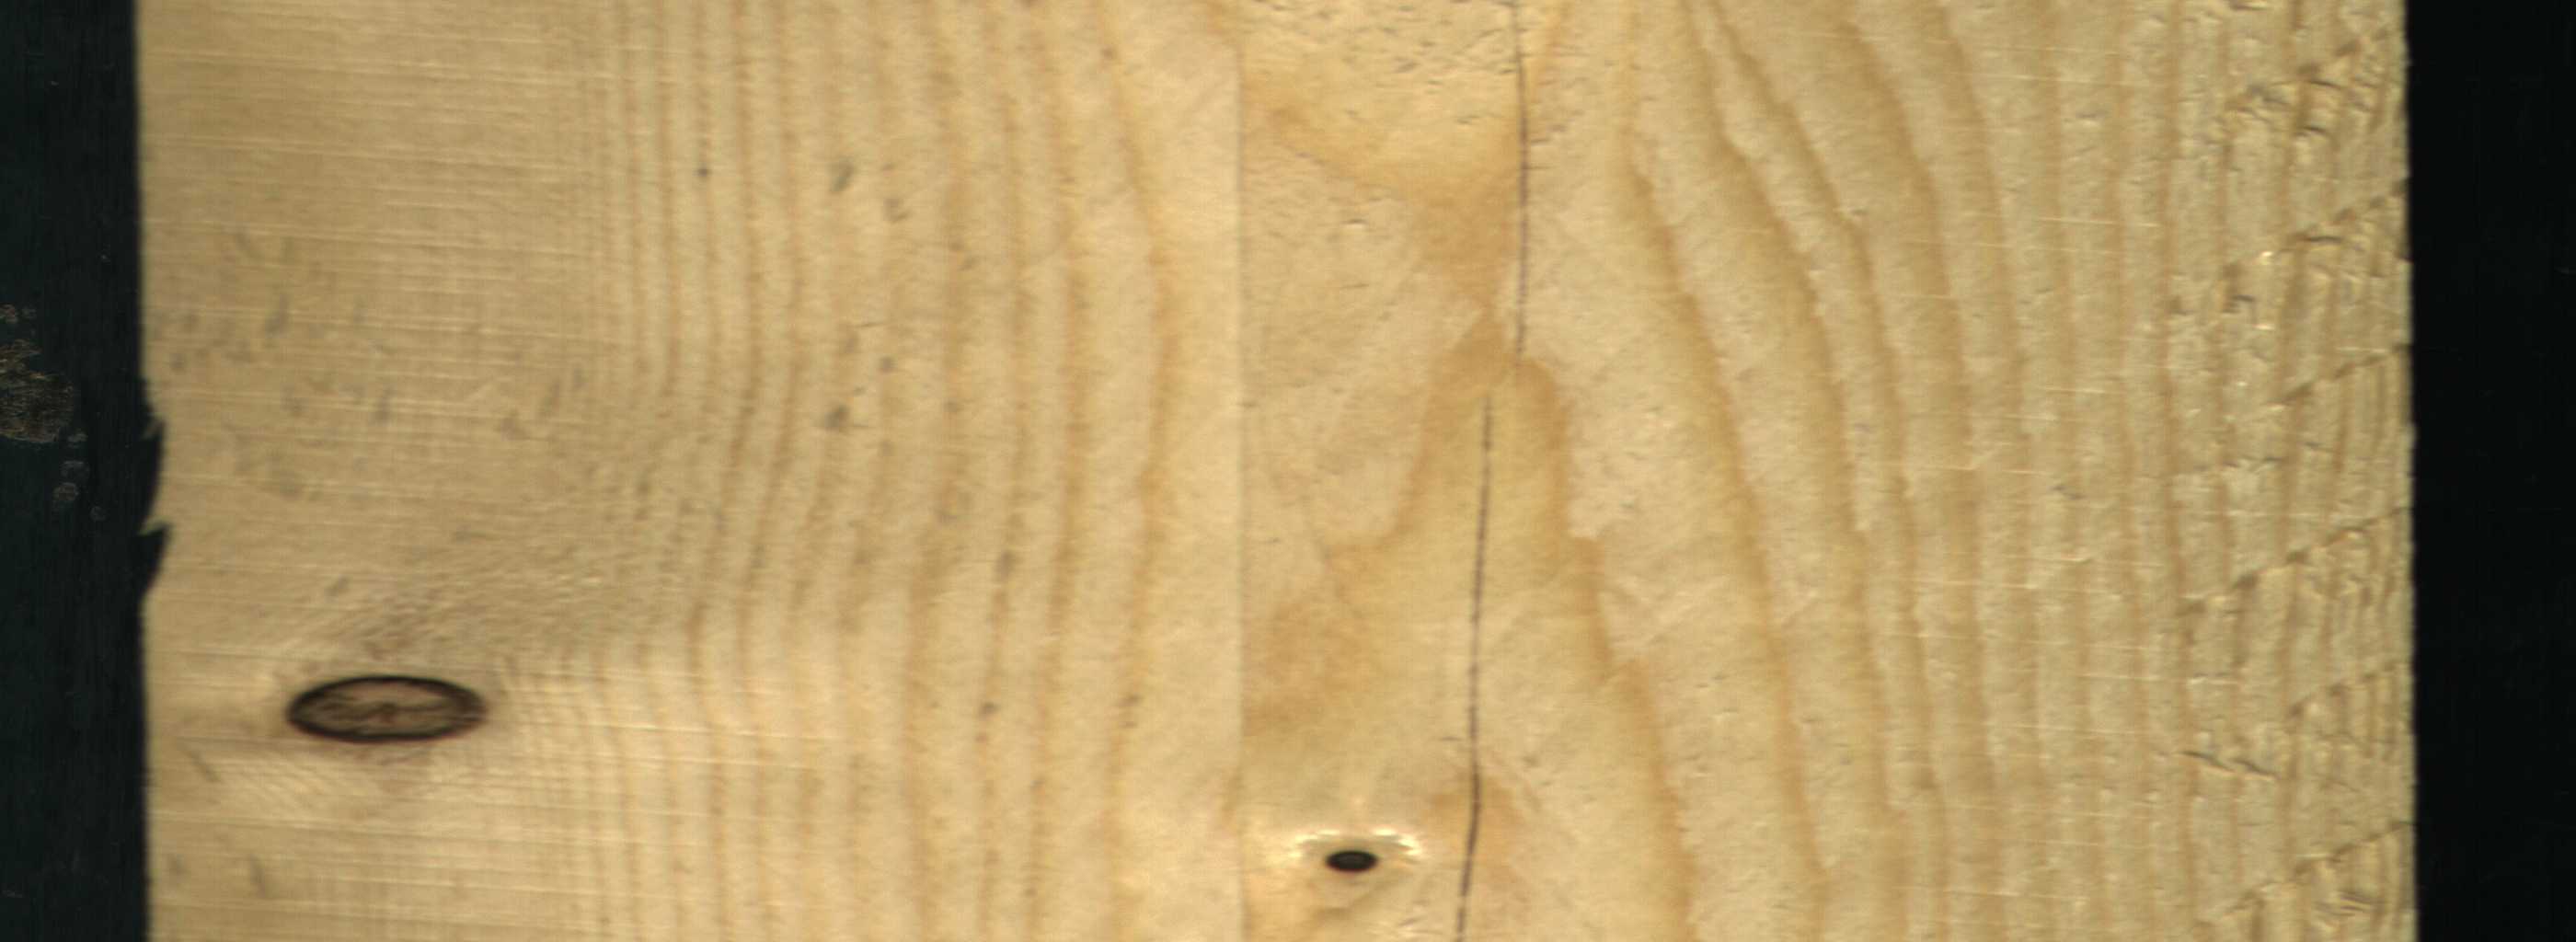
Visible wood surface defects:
Crack
Crack
Dead_Knot
Dead_Knot